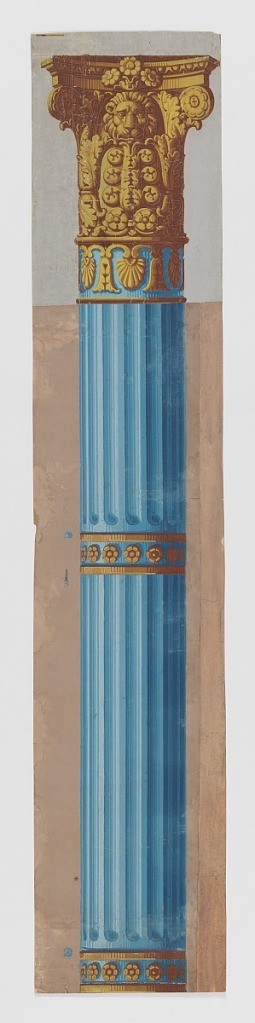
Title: Decorative panel
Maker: Jacquemart & Bénard, France
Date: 1810
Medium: Block printed on handmade paper
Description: Colonnette in blue, with rosette banding and composite capital in yellow.  Printed from woodblocks in blues and yellows, on field of neutral violet and pale blue. Vertical rectangle.